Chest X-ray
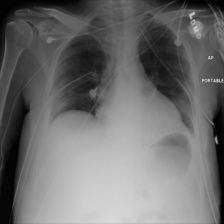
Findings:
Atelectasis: negative
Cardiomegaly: negative
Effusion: positive
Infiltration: positive
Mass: negative
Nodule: negative
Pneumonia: negative
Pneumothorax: negative
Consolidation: negative
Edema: negative
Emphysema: negative
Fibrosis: negative
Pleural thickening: negative
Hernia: negative